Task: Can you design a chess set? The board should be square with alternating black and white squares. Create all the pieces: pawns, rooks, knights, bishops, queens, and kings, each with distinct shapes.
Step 1545:
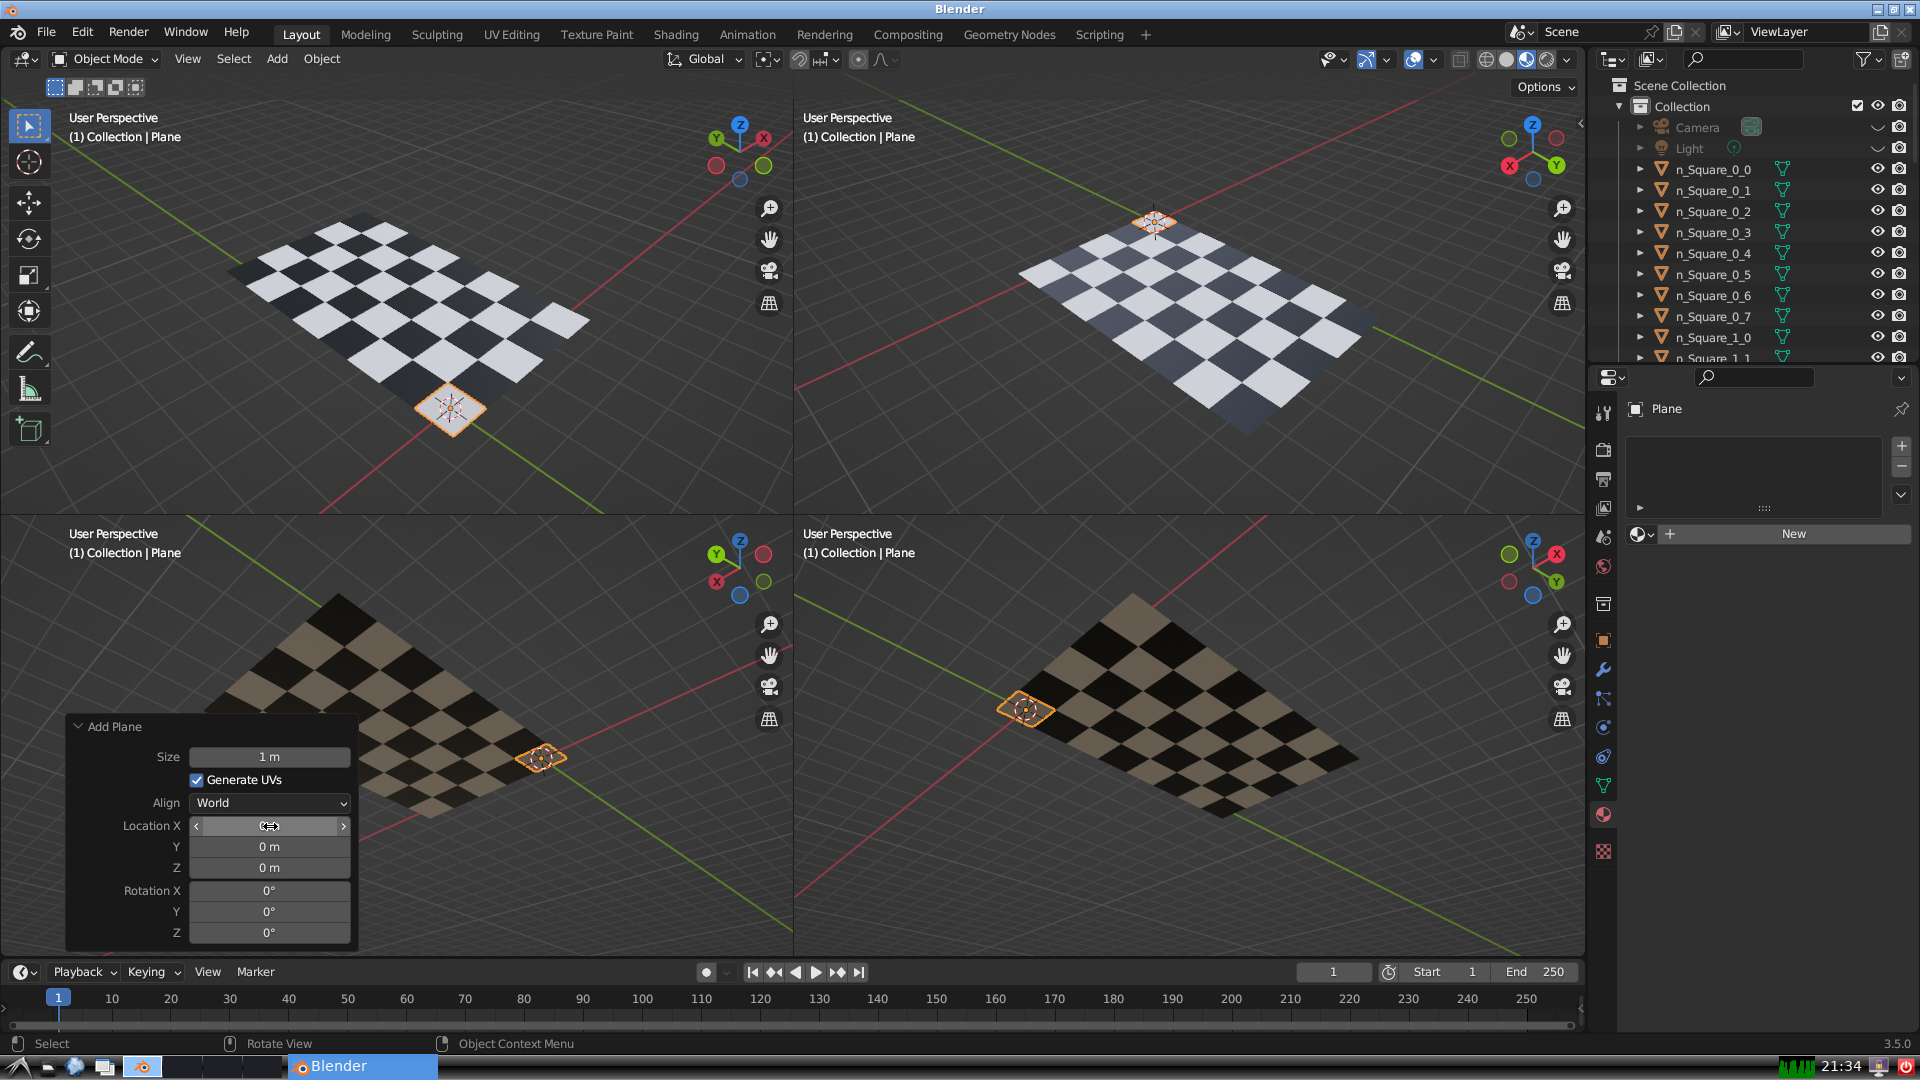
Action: click: no